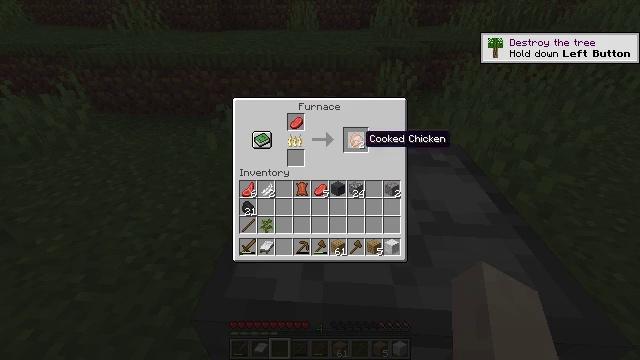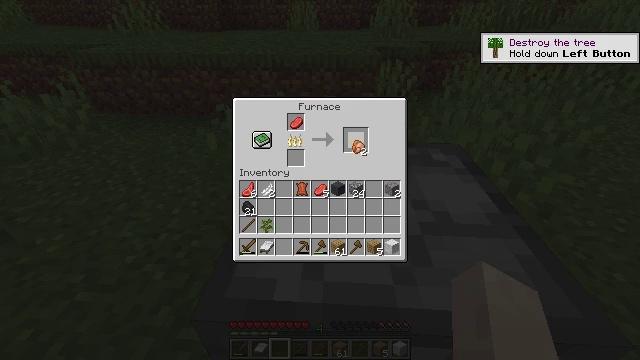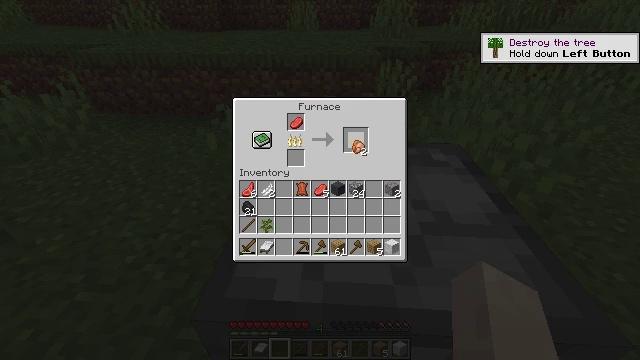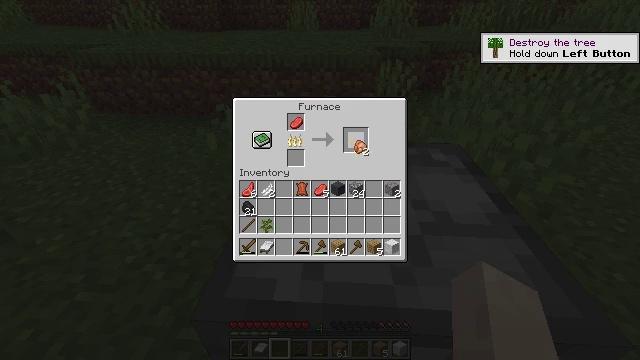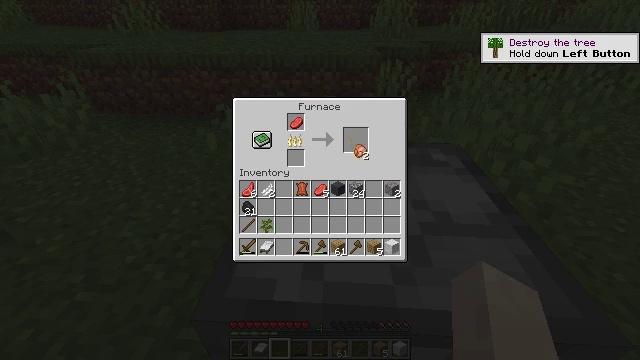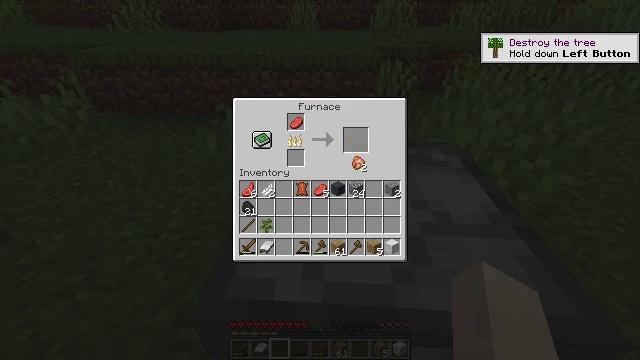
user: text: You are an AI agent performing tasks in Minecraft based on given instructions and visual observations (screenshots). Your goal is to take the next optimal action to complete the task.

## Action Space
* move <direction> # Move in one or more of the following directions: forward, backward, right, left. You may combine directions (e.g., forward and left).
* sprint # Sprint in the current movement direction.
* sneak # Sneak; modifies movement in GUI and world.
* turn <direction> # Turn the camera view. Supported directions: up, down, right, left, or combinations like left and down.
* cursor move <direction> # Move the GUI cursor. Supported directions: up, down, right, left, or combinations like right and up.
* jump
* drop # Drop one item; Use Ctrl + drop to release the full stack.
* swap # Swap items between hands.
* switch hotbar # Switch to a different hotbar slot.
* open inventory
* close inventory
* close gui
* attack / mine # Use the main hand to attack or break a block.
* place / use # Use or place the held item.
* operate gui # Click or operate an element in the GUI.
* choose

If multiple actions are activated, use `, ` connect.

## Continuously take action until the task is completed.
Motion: motion action
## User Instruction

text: Craft a cooked chicken.
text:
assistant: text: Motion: operate gui
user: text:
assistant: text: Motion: operate gui
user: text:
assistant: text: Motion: operate gui
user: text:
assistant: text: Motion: operate gui
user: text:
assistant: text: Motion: cursor move down, operate gui
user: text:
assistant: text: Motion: operate gui